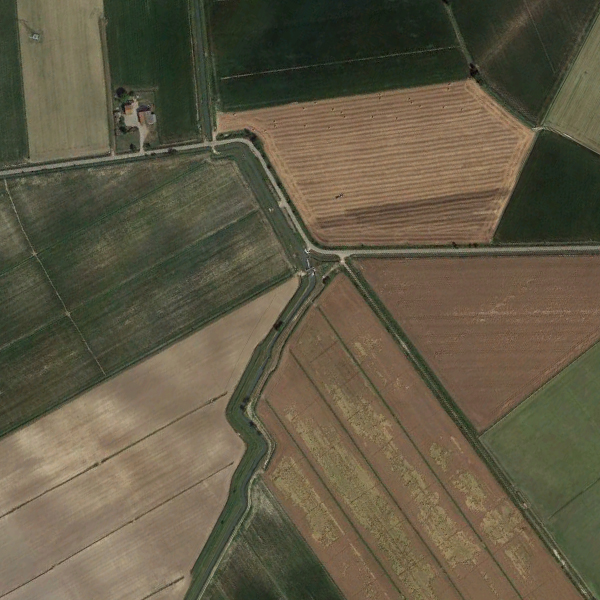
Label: Farmland